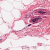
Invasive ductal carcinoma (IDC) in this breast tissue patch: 0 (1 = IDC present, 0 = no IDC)